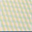
Piece: xx